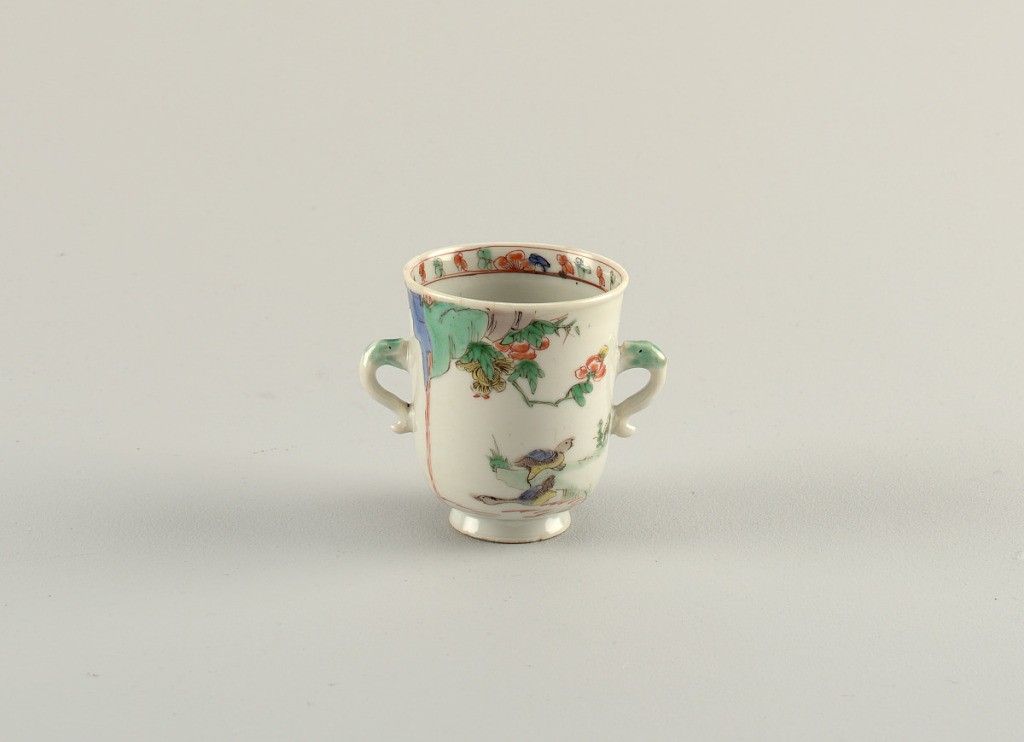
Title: Beaker
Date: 1662–1722
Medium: Painted and glazed porcelain
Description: Famille verte footed beaker with two dolphin-form handles. Painted florals with birds; painted band of ornament inside the rim.